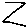
Label: zigzag